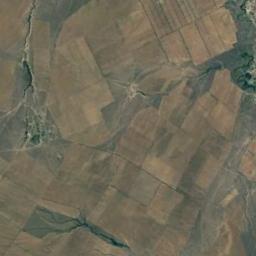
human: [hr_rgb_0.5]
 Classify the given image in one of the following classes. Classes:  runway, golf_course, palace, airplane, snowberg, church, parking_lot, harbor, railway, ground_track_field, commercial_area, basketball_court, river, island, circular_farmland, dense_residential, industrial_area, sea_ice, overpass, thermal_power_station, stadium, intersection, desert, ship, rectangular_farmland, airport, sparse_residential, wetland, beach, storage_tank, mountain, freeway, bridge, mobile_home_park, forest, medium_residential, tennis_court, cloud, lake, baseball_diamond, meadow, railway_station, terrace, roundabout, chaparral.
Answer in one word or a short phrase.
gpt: rectangular_farmland